Настя стоит в поле на расстоянии $s$ от прямой дороги, по которой от остановки с постоянным ускорением $a$ в её сторону начинает движение автобус (см. рисунок). Расстояние от остановки до девочки равно $l$. Через какое минимальное время $\tau$ Настя сможет оказаться рядом с автобусом, если она умеет бегать со скоростью $v$? Временем разгона девочки можно пренебречь.
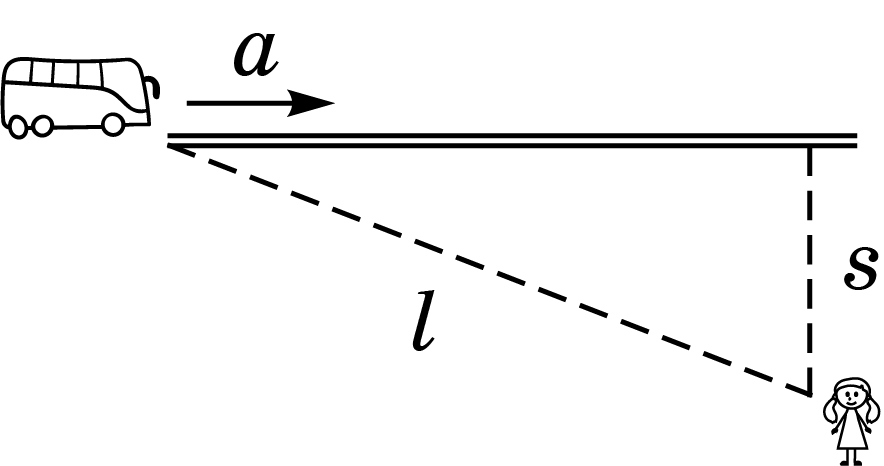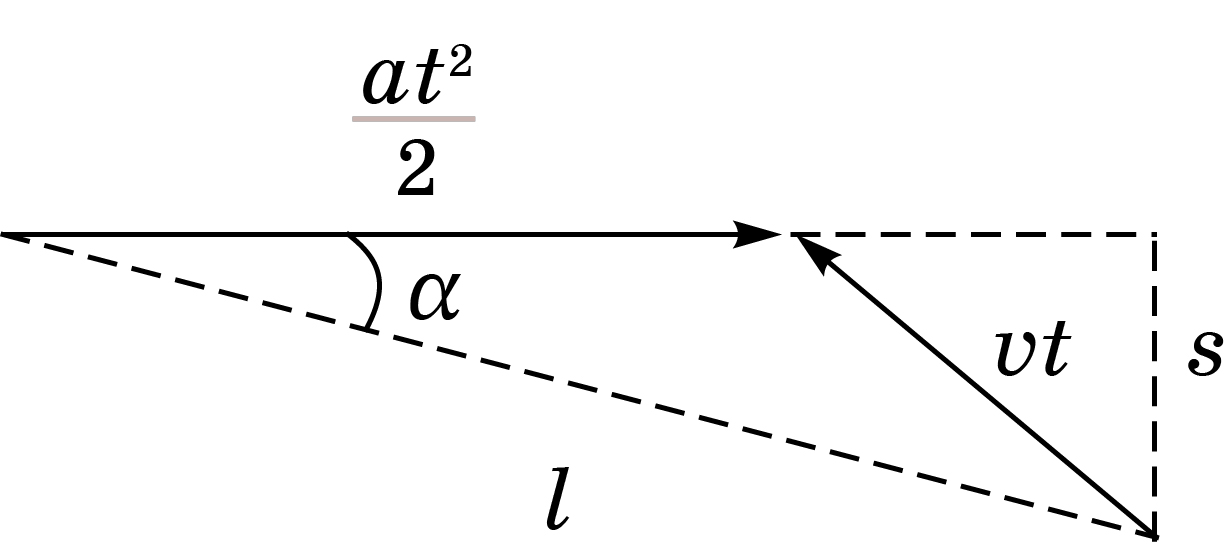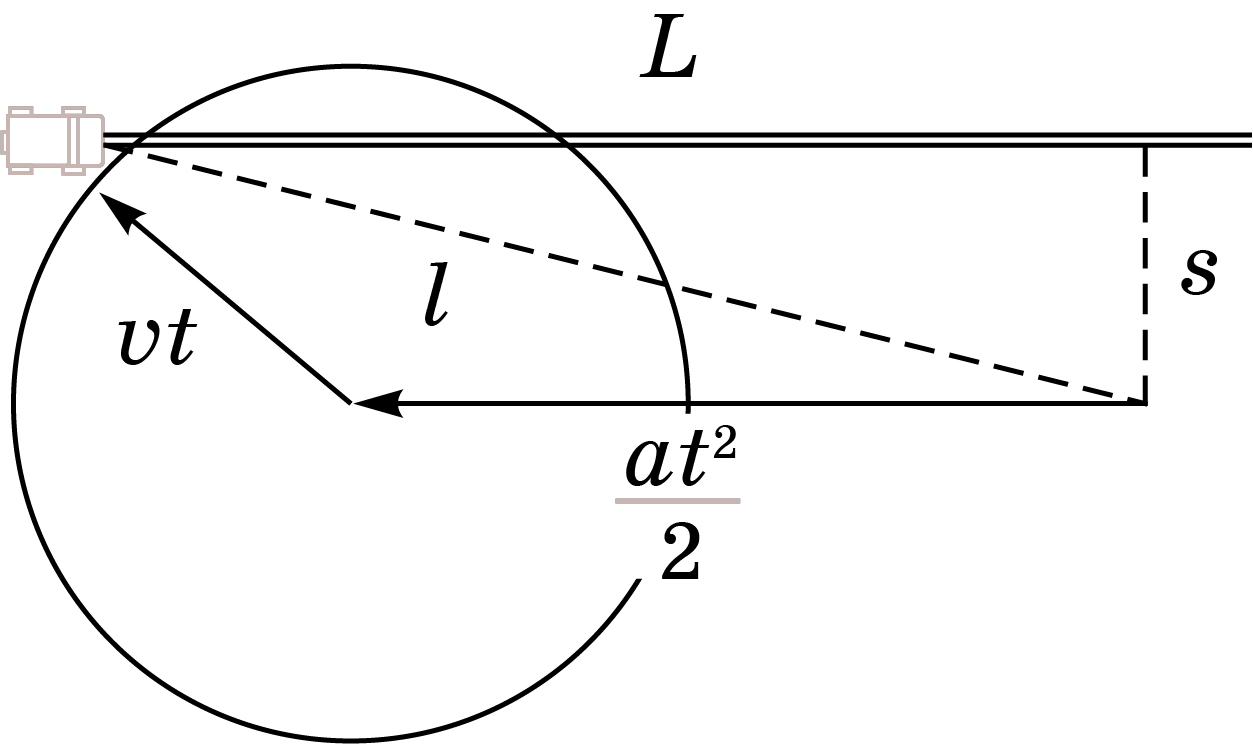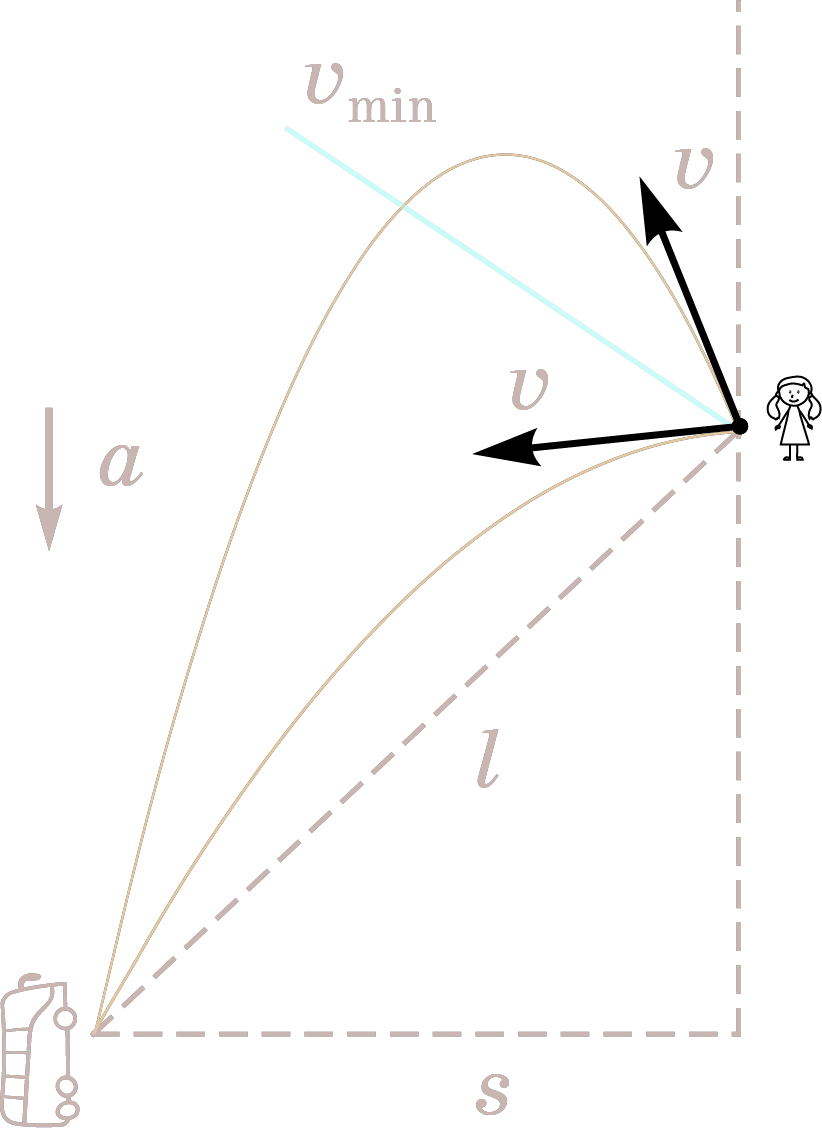
Решение: Решение в СО дороги: Для того чтобы выполнялось условие минимальности времени, Настя: а) должна двигаться прямолинейно, т.к. в противном случае, у нее появилась бы возможность за то же время оказаться на дороге ближе к остановке, чем при криволинейном движении б) не должна ждать автобуса на дороге, следовательно, девочка и автобус достигают точки встречи одновременно.  Рассмотрим прямоугольный треугольник с гипотенузой $l$: $\cos \alpha = \dfrac{\sqrt{l^2-s^2}}{l}$ (см.~рисунок). Запишем теорему косинусов: \[ v^2t^2 = l^2 - lat^2\cos \alpha + \dfrac{a^2t^4}{4}\] Подставив косинус в уравнение получим: \[ v^2t^2 = l^2 - at^2\sqrt{l^2-s^2}+a^2t^4/4\] Решение в СО автобуса: В системе отсчета автобуса точка из которой начала движение девочка за время $t$ смещается параллельно дороге на расстояние $at^2/2$. За это время Настя может удалиться от этой точки на расстояние $vt$. Покажем эти перемещения на рисунке. Геометрическое место точек, в которых может оказаться девочка, имеет вид окружности. Минимальное время $t = \tau$ соответствует касанию окружности автобуса.  Обозначим начальное расстояние вдоль дороги между автобусом и Настей за $L$. Дважды запишем теорему Пифагора: $ L^2 = l^2 - s^2 $ и $(v\tau)^2 = (L - a\tau^2/2)^2+s^2$. «Баллистическое» решение Можно воспользоваться методом аналогий. Равноускоренное движение девочки в системе отсчета автобуса эквивалентно движению тела, брошенного со скоростью $v$ в поле однородной гравитации с ускорением свободного падения $a$. См. рисунок.  Тогда задача сводится к поиску времен движения тела с заданными начальной скоростью и ускорением в точку, находящуюся на расстоянии $s$ по горизонтали и $\sqrt{l^2-s^2}$ по вертикали. Минимальное время достигается при движении по «настильной» траектории. При таком подходе интуитивно понятным становится ОДЗ — не при любой начальной скорости тело сможет долететь до заданной точки. Решая биквадратное уравнение относительно времени, получим: \[ \tau = \sqrt{\dfrac{4(aL+v^2)\pm \sqrt{4^2(aL+v^2)^2-16a^2l^2}}{2a^2}}\] Видно, что подкоренное выражение всегда положительное, т.к. $4(aL+v^2) > \sqrt{4^2(aL+v^2)^2-16a^2l^2}$. Выбираем меньший из двух корней из соображений минимальности времени. Чтобы решение существовало, выражение под внутренним корнем должно быть положительным: $v^4+2v^2 La-a^2s^2>0$, иначе Настя не успеет даже добежать до дороги, по которой пронесется автобус, быстро набравший большую скорость.
Ответ: \[ \tau = \sqrt{2\dfrac{v^2+La-\sqrt{v^4+2v^2La-a^2s^2}}{a^2}} \]
Темы:
T, Механика, Кинематика, Всероссийские, Ускорение, 2D